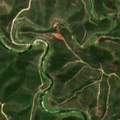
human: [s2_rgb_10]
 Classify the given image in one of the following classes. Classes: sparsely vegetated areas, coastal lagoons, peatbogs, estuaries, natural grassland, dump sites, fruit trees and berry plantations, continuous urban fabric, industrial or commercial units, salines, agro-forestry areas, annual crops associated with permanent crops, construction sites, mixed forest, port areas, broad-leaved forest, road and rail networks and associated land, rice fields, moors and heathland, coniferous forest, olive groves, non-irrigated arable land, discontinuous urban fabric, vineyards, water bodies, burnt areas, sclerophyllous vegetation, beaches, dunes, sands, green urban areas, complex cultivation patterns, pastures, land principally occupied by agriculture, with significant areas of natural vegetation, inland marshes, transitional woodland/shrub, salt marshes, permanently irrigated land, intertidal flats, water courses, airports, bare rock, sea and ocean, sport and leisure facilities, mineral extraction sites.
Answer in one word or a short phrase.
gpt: moors and heathland, transitional woodland/shrub